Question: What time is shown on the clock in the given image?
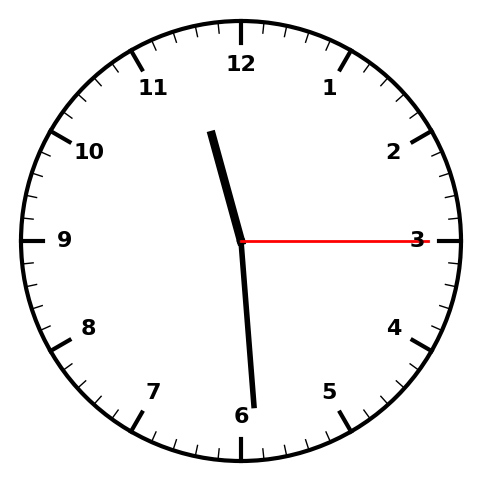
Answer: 11:29:15